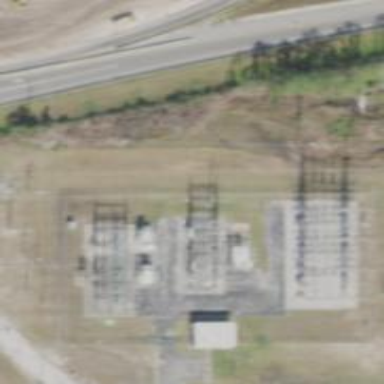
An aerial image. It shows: Outdoor power substation surrounded by fence. The substation operates at the distribution level.